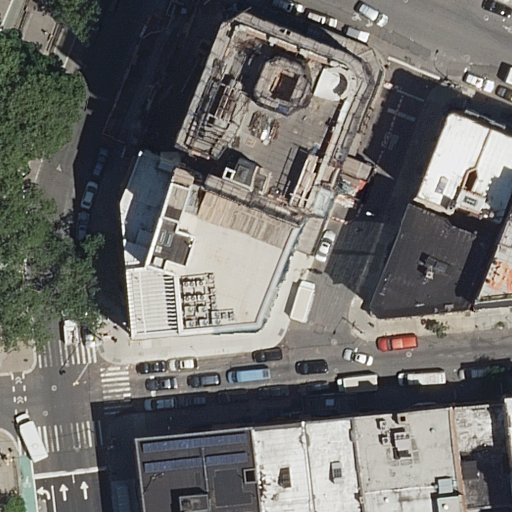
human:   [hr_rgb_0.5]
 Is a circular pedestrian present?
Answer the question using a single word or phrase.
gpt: no

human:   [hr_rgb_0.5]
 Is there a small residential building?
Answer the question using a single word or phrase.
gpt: yes

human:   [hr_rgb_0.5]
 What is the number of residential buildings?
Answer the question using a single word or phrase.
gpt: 13

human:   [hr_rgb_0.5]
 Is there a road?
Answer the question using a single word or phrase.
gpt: yes

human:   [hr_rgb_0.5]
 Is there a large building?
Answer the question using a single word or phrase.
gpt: yes

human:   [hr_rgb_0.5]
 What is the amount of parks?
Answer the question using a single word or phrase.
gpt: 1

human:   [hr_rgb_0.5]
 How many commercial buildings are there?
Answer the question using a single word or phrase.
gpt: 0

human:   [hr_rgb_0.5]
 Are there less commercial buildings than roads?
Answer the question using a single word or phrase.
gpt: yes

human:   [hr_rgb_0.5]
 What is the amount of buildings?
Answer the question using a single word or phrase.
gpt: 13

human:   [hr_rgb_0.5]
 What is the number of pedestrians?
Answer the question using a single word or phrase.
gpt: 1

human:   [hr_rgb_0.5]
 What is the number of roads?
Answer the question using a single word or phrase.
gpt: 13

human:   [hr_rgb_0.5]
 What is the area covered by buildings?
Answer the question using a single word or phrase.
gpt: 3154m2

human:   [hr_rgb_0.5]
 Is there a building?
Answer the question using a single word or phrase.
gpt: yes

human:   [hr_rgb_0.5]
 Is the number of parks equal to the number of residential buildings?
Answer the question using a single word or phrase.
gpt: no

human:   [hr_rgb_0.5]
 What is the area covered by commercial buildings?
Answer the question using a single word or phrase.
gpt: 0m2

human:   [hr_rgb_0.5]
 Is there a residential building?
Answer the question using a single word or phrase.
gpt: yes

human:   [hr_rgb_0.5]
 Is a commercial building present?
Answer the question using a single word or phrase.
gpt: no

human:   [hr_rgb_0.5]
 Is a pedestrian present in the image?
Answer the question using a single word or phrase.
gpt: yes

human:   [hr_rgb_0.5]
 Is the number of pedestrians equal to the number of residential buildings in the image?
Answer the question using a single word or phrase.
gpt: no

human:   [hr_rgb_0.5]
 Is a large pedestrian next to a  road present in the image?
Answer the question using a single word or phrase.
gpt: no

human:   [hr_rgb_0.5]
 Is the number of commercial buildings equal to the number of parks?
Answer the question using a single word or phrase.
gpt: no

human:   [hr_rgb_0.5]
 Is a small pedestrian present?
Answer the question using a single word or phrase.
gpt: no

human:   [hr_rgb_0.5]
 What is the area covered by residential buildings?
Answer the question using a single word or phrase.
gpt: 3154m2

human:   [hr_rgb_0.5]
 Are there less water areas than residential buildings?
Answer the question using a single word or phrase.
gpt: yes

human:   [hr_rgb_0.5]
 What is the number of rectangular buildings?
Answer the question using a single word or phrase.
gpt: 8

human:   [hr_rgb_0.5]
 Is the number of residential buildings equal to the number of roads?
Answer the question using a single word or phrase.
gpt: yes

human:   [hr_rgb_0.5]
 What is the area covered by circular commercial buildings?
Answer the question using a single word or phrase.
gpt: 0m2

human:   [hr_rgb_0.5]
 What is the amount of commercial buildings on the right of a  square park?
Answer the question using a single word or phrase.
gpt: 0

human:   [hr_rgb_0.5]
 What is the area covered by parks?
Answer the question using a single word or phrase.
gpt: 334m2

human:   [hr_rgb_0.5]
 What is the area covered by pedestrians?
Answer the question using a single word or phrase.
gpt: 322m2

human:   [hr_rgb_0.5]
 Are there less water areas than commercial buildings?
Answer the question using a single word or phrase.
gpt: no

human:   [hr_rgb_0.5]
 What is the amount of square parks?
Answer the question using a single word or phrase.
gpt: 0

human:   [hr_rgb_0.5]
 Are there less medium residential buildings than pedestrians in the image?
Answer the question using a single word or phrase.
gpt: no

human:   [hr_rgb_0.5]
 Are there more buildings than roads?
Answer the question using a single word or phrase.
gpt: no

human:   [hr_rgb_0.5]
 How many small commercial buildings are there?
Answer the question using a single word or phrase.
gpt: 0

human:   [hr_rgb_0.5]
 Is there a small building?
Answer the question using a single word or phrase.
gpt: yes

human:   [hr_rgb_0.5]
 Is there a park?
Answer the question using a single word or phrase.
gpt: yes

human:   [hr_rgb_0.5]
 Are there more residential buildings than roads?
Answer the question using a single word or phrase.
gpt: no

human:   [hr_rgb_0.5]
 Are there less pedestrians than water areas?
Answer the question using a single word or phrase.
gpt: no

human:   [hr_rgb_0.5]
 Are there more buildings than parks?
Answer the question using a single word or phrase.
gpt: yes

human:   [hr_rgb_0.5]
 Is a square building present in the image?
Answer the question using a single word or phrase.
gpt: no

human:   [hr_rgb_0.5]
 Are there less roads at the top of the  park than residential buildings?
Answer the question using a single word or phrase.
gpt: yes

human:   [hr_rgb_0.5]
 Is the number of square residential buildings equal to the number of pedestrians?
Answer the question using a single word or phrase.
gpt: no

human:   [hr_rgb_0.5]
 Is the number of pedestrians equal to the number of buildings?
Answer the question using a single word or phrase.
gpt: no

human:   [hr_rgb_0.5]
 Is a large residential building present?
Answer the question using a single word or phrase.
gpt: yes

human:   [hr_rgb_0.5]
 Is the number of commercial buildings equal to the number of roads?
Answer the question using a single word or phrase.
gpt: no

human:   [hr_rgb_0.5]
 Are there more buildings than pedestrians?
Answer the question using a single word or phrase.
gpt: yes

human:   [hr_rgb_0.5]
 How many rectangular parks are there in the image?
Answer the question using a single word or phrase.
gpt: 0

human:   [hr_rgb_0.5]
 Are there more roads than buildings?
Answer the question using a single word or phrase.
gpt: no

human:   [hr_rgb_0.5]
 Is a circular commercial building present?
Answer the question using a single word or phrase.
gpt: no

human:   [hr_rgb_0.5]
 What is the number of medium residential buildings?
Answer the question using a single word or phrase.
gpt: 6

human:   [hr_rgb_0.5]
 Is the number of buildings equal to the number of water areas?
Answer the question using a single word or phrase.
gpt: no

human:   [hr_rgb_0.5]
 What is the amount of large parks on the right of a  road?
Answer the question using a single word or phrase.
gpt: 0

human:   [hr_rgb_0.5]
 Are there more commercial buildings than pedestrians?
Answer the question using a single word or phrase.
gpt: no

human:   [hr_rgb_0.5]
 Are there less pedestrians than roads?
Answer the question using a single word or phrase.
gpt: yes

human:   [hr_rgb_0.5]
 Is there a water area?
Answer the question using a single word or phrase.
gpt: no

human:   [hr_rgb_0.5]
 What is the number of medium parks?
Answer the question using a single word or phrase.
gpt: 1

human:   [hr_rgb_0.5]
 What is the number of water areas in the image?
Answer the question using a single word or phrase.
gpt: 0

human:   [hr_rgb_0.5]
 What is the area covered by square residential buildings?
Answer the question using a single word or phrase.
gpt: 0m2

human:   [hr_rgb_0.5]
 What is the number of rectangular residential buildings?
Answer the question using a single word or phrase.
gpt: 8

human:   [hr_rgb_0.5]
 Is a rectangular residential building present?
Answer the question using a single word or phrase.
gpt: yes

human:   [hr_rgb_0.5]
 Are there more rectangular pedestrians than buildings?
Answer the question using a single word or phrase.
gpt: no

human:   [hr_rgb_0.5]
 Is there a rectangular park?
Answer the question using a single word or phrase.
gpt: no

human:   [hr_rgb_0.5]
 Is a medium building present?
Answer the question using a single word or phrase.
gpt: yes